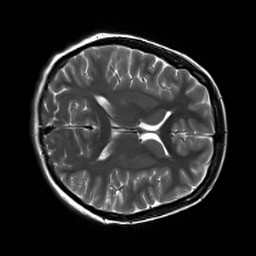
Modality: T2w
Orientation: axial
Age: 18
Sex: female
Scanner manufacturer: siemens
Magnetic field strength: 3 T
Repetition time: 7 s
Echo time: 0.09 s